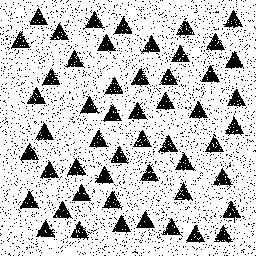
Squares: 0
Triangles: 52
Stars: 0
Total shapes: 52